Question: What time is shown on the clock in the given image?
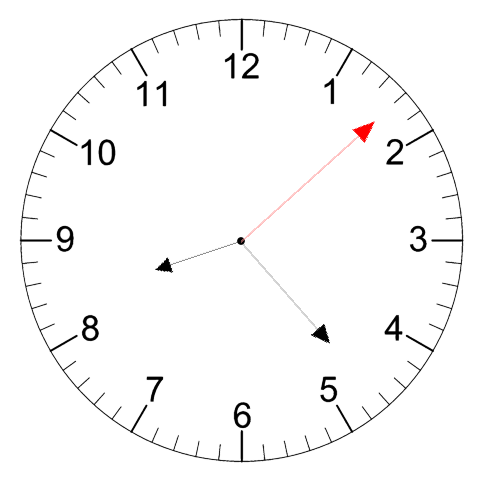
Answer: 08:23:08